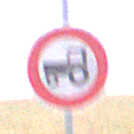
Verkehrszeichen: VerbotKraftfahrzeugeZuegeNichtSchneller25
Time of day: Midday
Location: Outdoor (Nature)
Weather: PartlyCloudy
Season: NotSpecified
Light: Natural